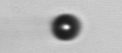
Label: bead